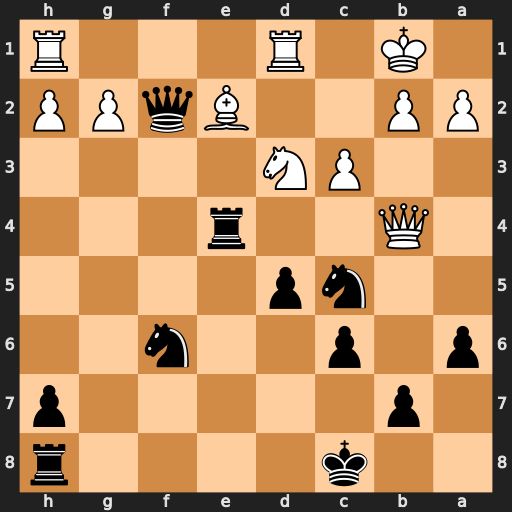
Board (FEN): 2k4r/1p5p/p1p2n2/2np4/1Q2r3/2PN4/PP2BqPP/1K1R3R
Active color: b
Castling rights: -
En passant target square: -
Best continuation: Nxd3 Bxd3 Rxb4